Question: I'm learning shader graphs but my animations stop if I'm not in play mode. Doing anything in the editor/game window causes the animation to play again. Even moving the mouse over the window is enough. But when I stop the animation stops.

- - -
(But I guess these are unrelated to the problem)
P.S.: This doesn't happen in play mode.
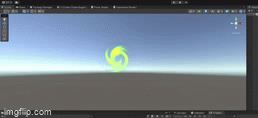
Answer: If you didn't enable , try to enable it: